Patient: sex F, age 70
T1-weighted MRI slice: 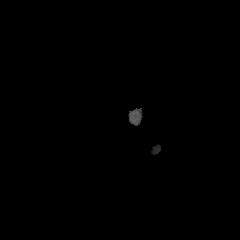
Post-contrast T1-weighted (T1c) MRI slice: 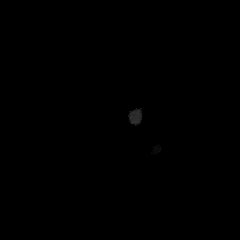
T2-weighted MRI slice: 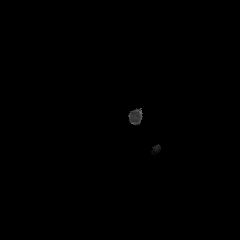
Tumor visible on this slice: no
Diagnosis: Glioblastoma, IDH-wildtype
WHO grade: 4